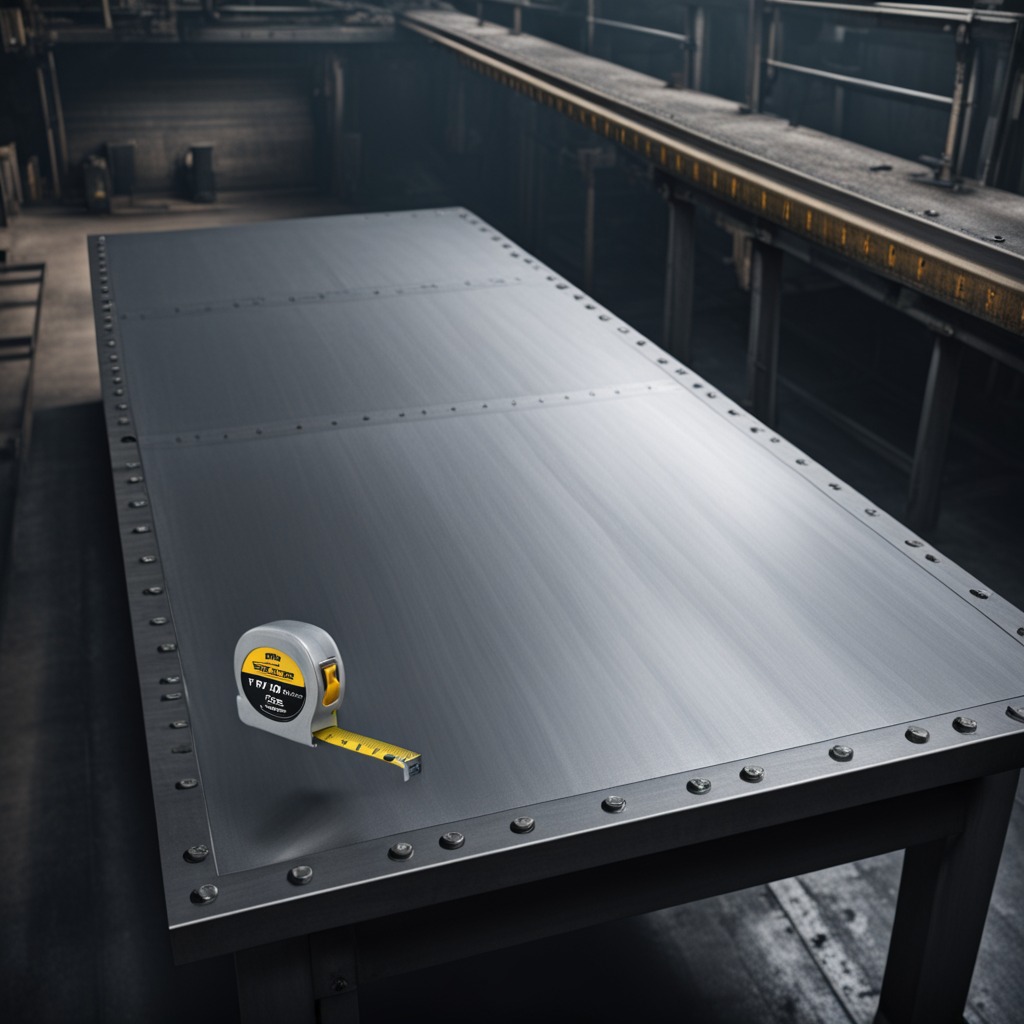
A measuring tape is lying on a cold steel table in a mining workshop.